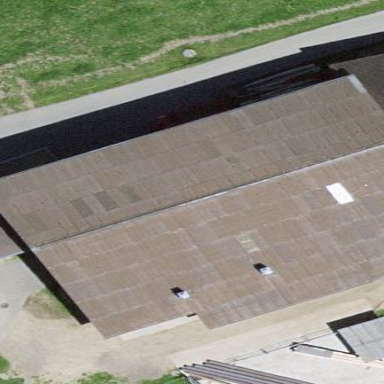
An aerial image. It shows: Barn.